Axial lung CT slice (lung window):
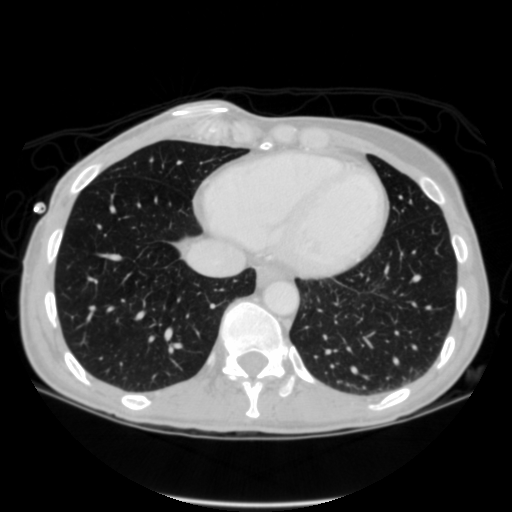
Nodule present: no